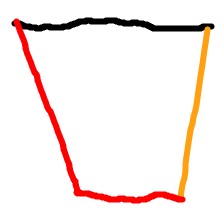
Shape: trapezoid